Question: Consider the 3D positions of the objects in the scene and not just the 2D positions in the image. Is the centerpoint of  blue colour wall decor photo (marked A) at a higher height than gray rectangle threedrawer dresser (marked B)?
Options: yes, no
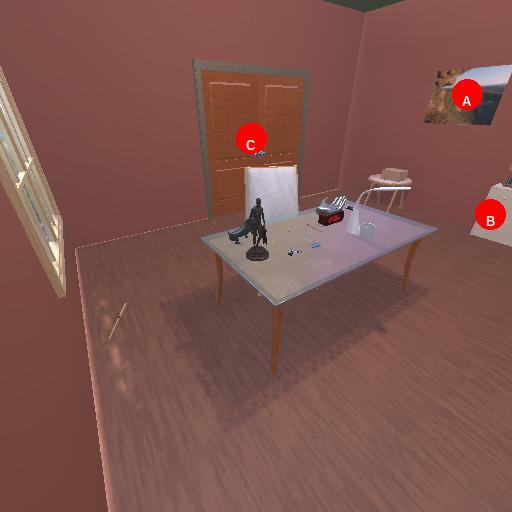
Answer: yes